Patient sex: M
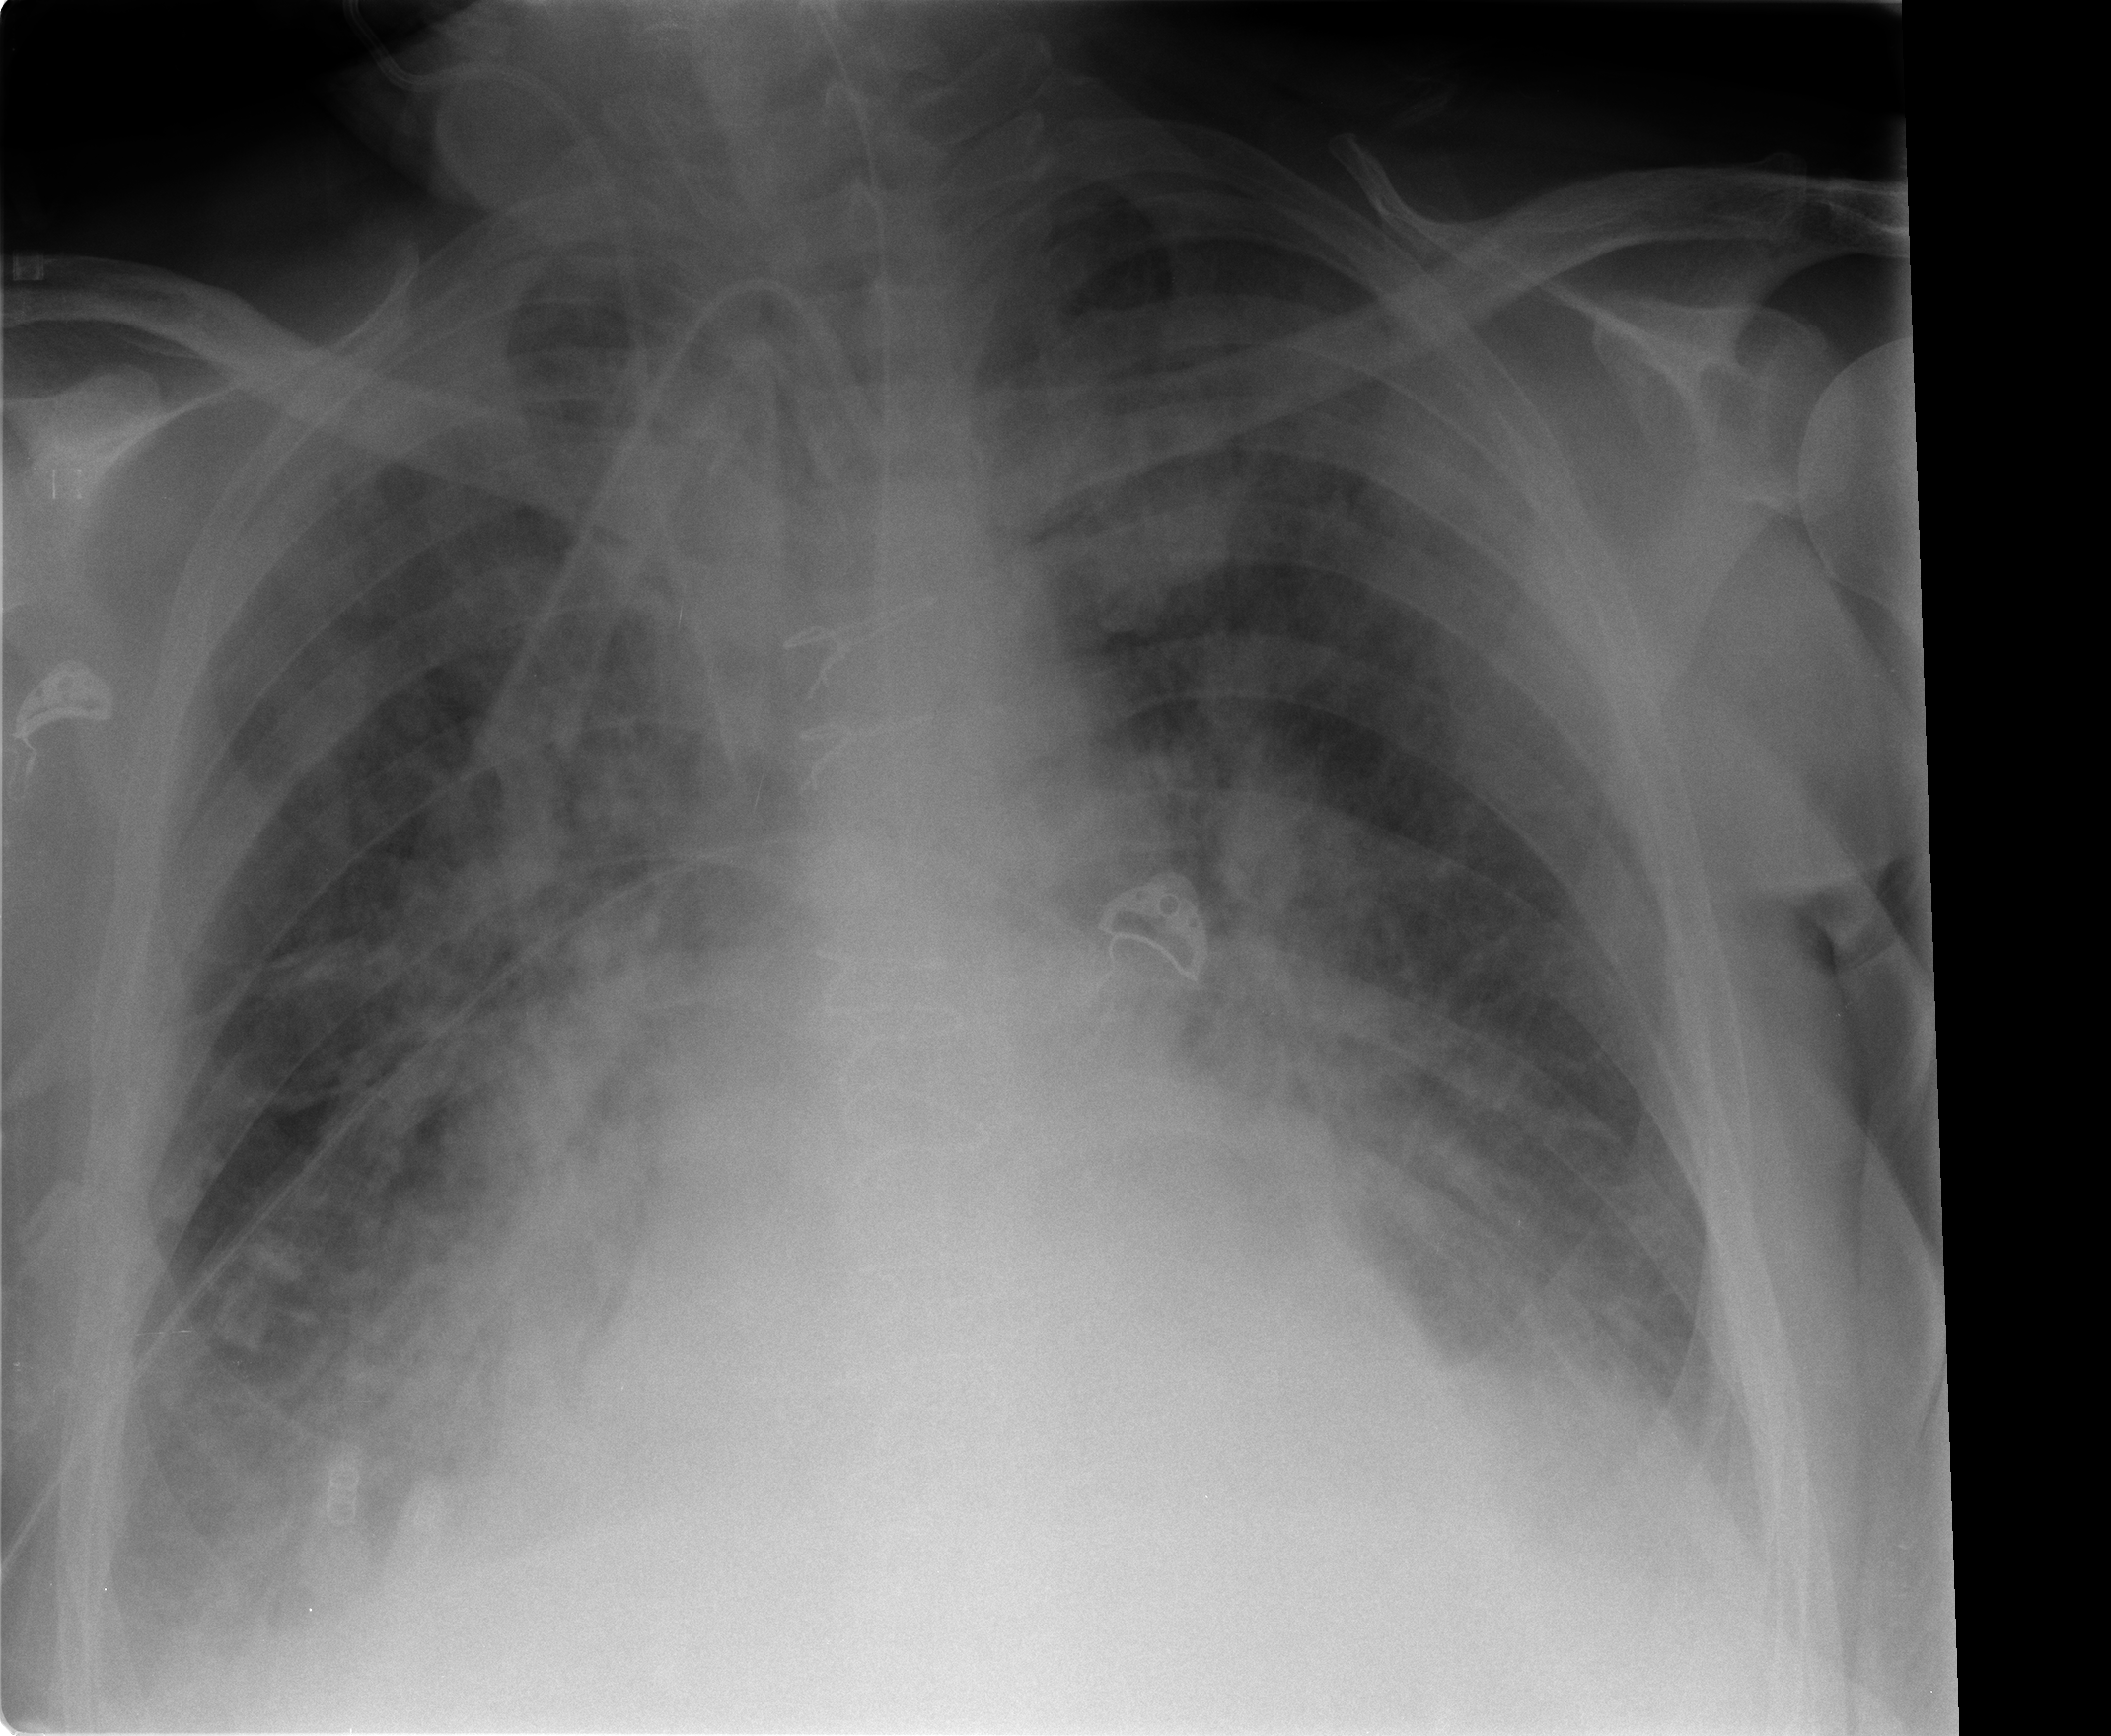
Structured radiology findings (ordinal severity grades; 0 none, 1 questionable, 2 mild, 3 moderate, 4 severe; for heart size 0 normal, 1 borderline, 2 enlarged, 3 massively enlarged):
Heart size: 3
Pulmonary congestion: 2
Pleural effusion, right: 2
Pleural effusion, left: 2
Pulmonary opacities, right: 4
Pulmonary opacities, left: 3
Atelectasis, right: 3
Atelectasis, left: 3